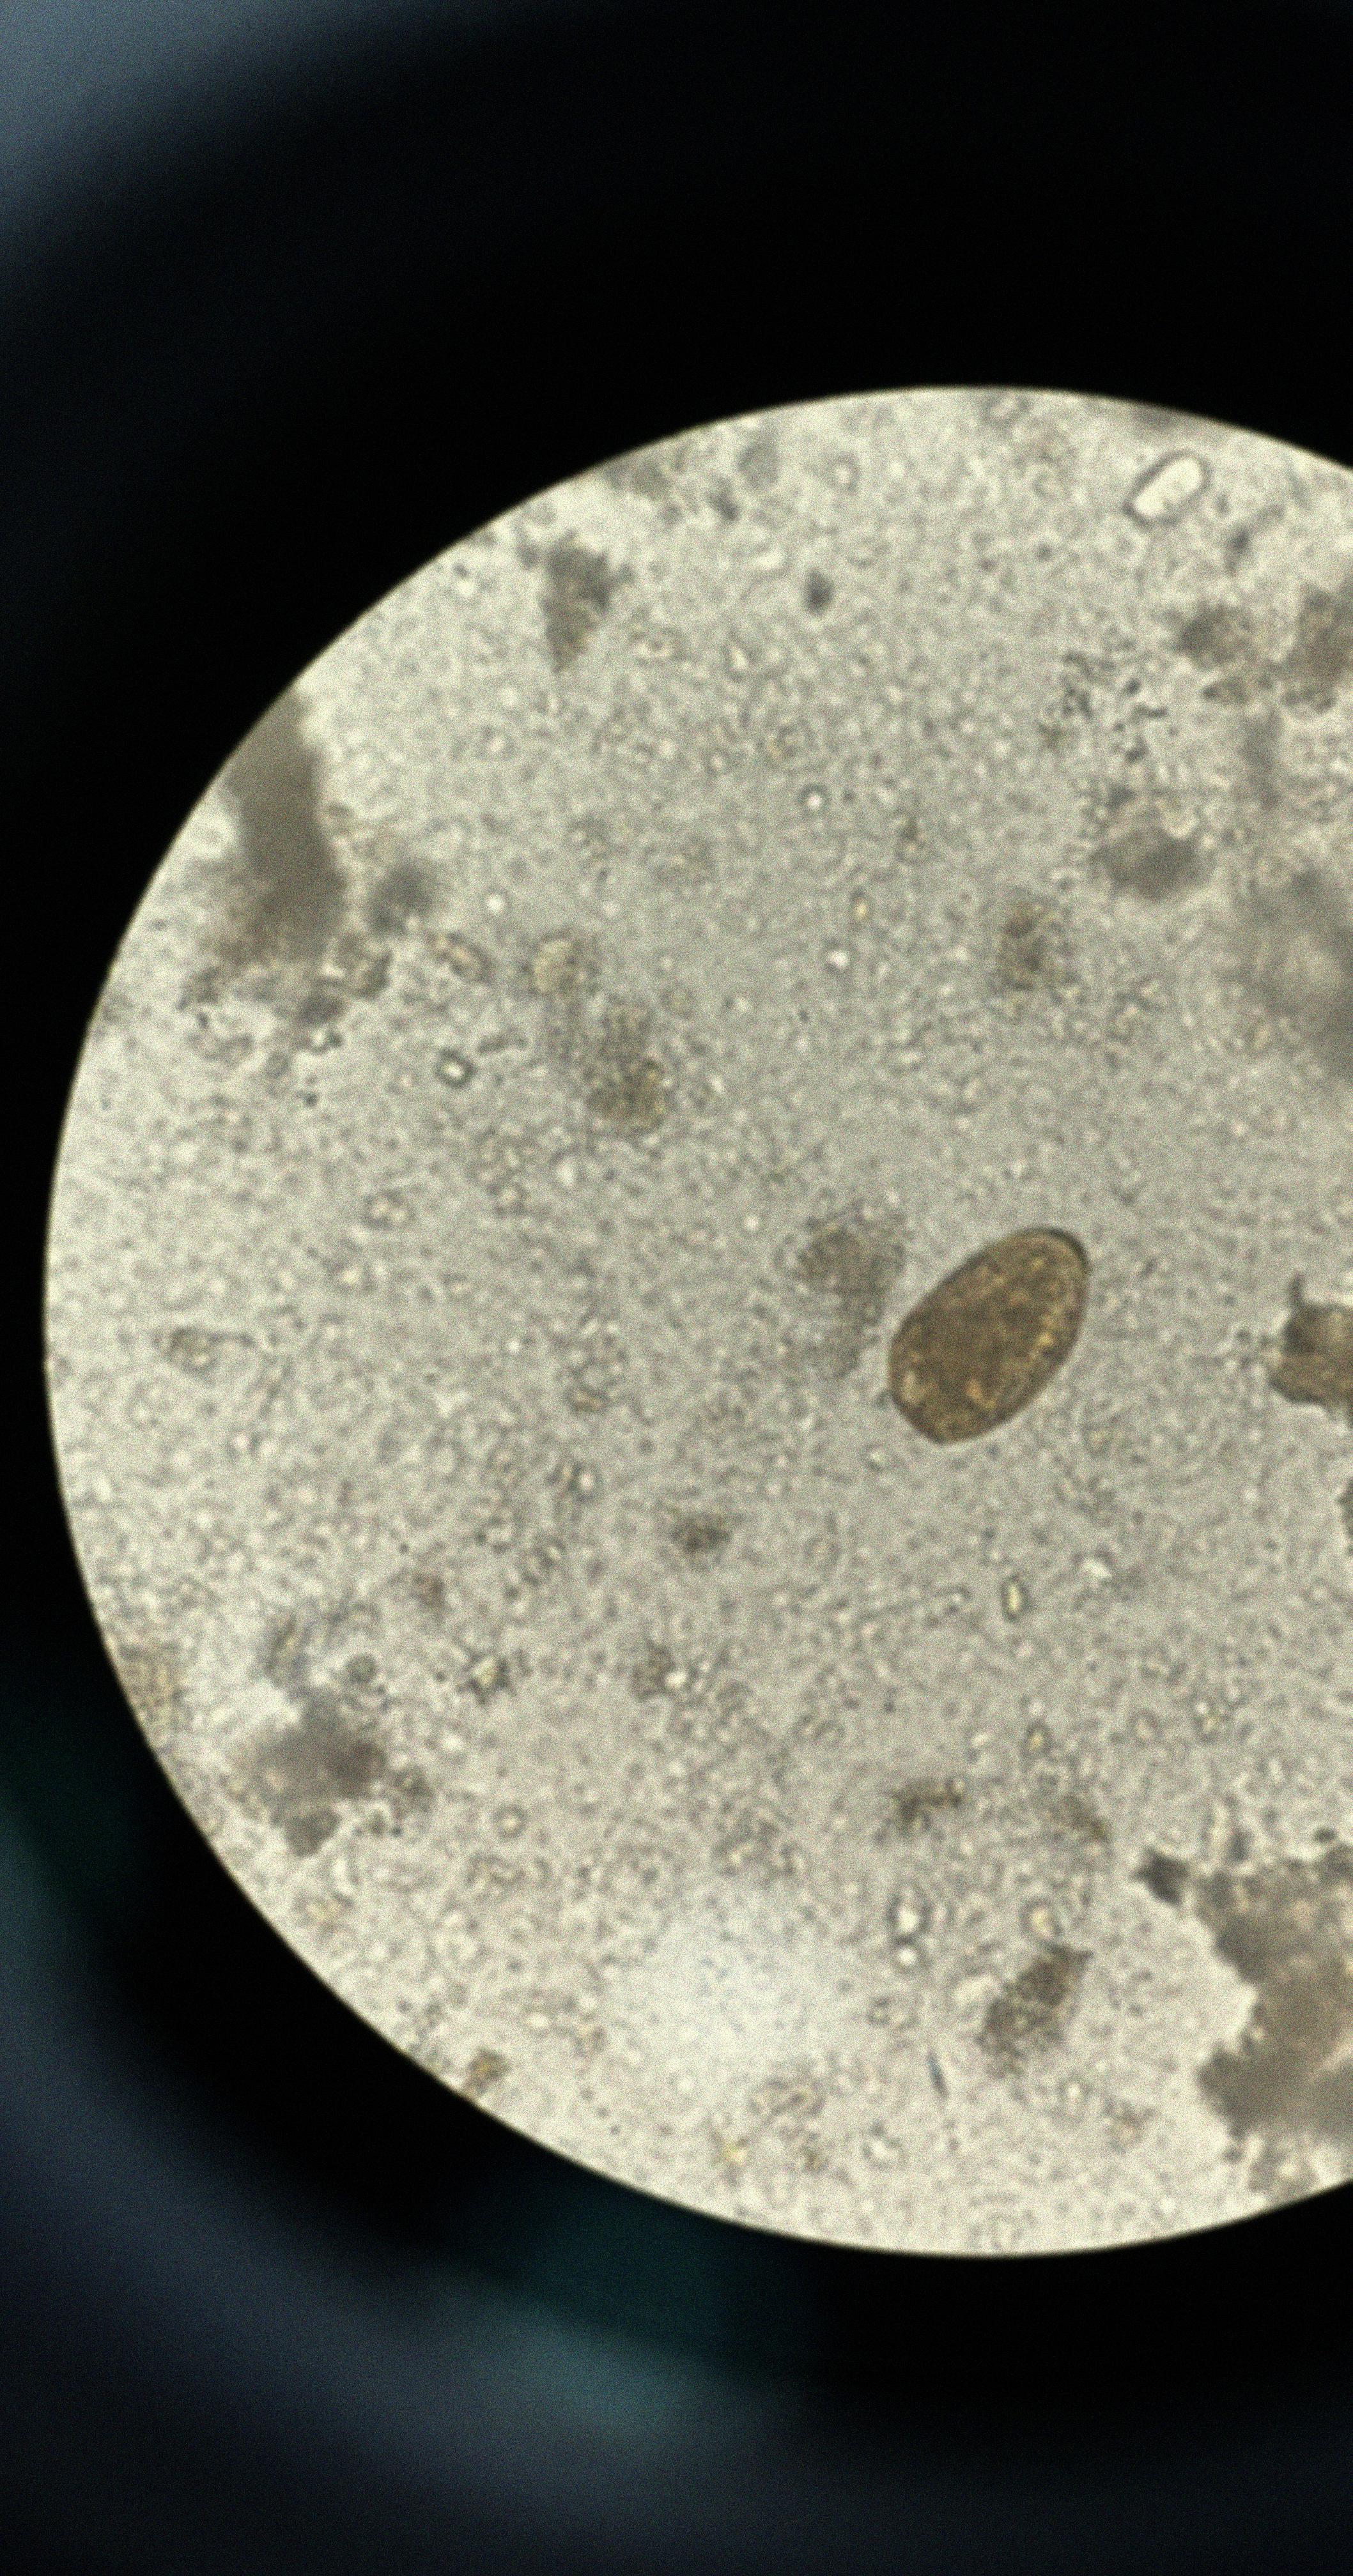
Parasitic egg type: Paragonimus spp